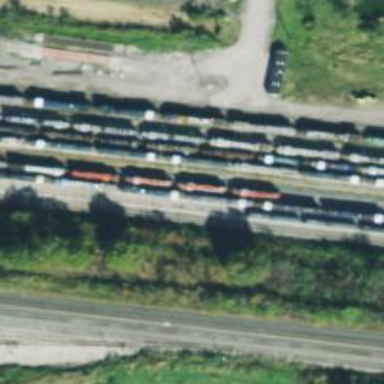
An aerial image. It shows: Railway yard used for servicing trains.